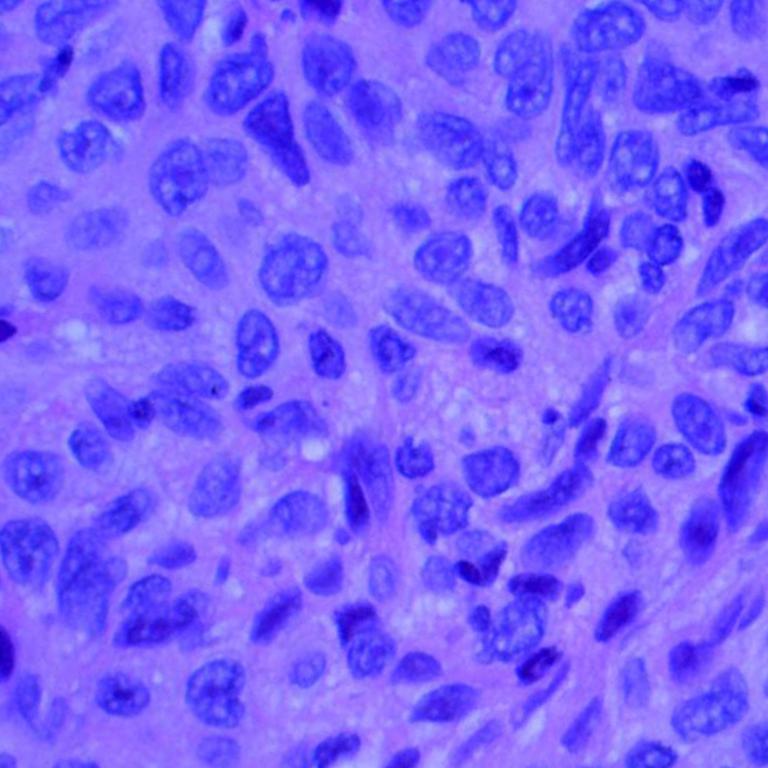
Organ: lung
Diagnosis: squamous carcinomas